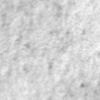
Label: no_change